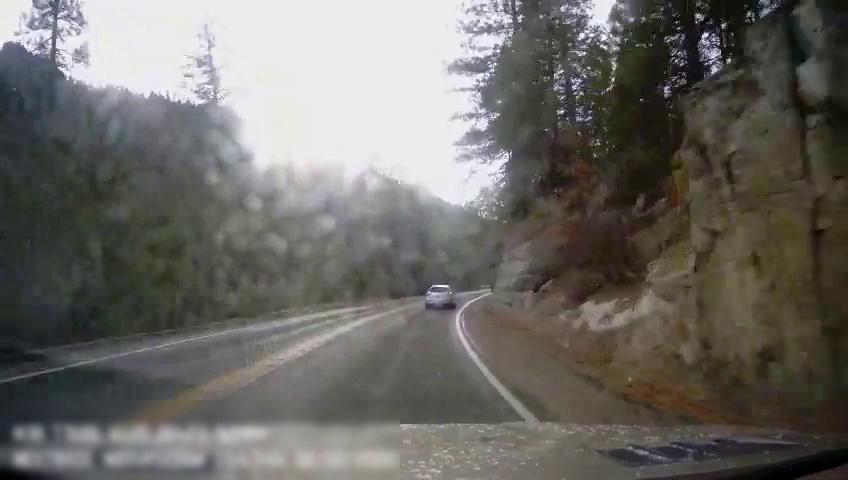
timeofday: Day
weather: Sunny
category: Drivable Space
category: Vehicles | Car
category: Lanes | Opposite Lane
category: Lanes | Current Lane
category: Lanes | Current Lane
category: Lanes | Current Lane